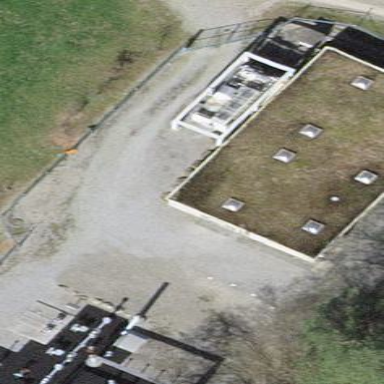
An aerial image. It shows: Measurement substation surrounded by chain link fence.